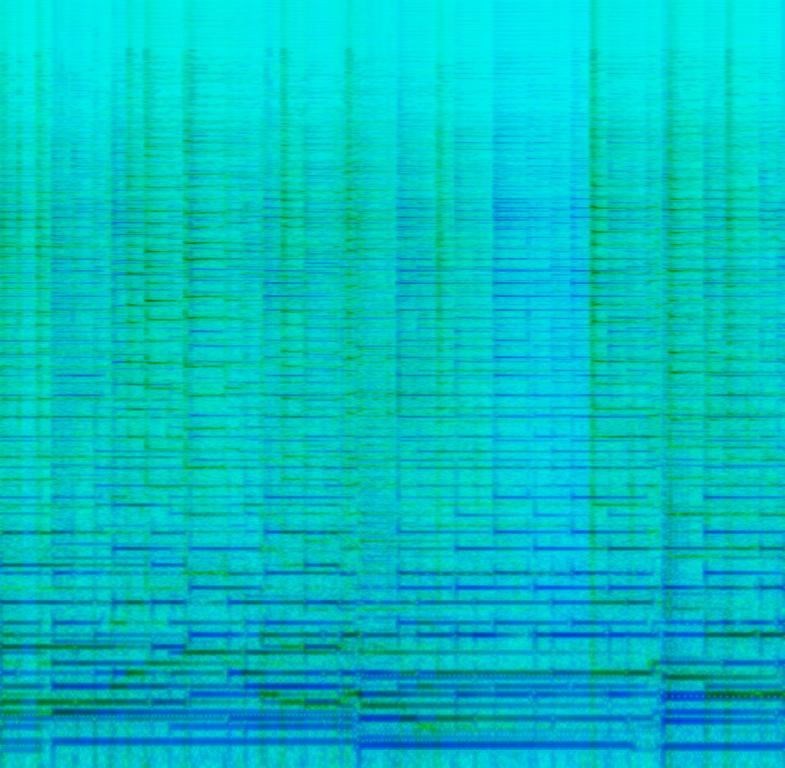
The low quality recording features widely spread electric guitar melodies. One of the melodies is solo and it is panned to the right channel, while the other one is an arpeggiated electric guitar melody, and it is panned to the left channel of the stereo image. The recording is a bit noisy and weird, since it is a bit too wide, but it also sounds passionate.